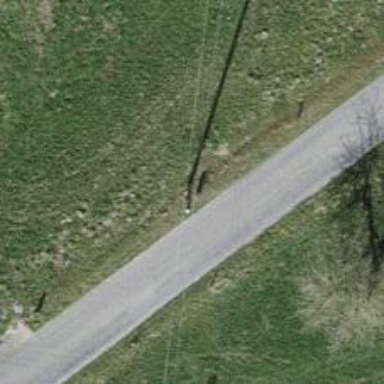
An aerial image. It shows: Minor power line.